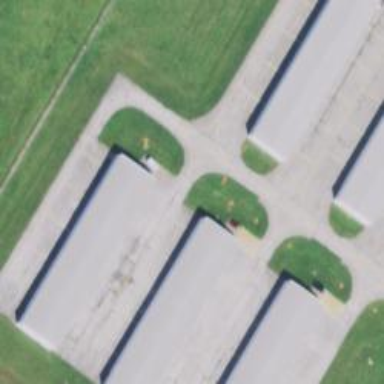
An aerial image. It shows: Image of taxiway at airport.